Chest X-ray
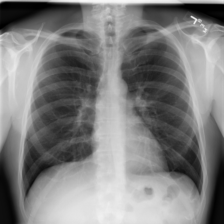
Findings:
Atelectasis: negative
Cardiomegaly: negative
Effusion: negative
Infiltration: negative
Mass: negative
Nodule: negative
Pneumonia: negative
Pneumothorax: negative
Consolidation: negative
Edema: negative
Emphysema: negative
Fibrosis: negative
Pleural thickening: negative
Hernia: negative